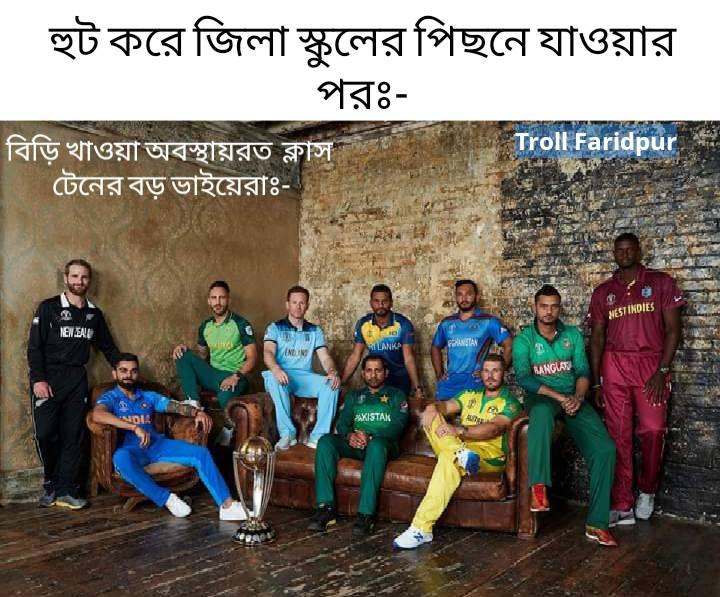
Caption: হুট করে জিলা স্কুলের পিছনে যাওয়ার পরঃ-     বিড়ি খাওয়া অবস্থায়রত ক্লাস টেনের বড় ভাইয়েরাঃ-
Label: non-hate